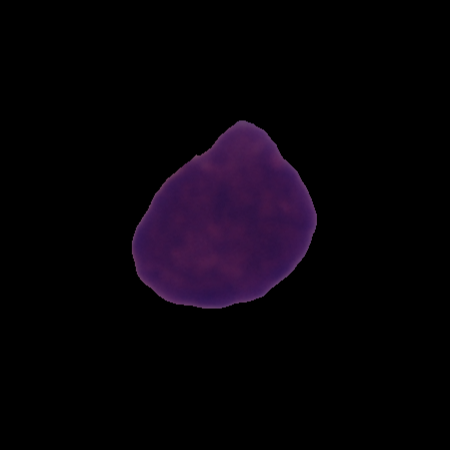
Label: cancer